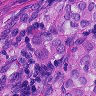
Metastatic tissue present: yes